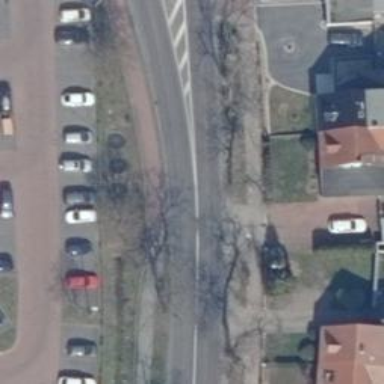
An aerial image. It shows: Asphalt footway.